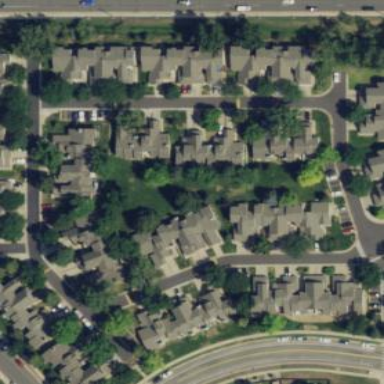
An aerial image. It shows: Condominium within residential area.